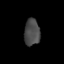
Tissue: lung
Cell type: Myeloid cells
Senescence score: 0.5949
Nuclear area (px): 407
Mean DAPI intensity: 74.251